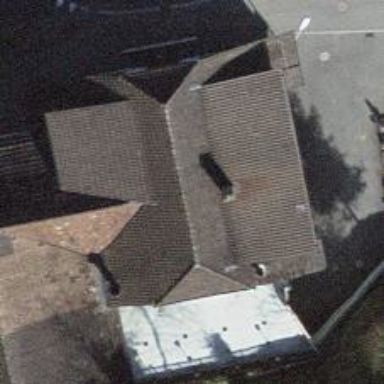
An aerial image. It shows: Restaurant.